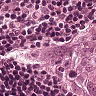
Metastatic tissue present: yes